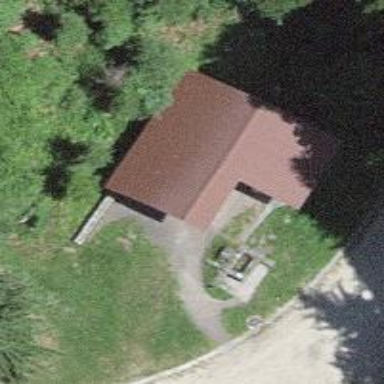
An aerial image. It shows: Shelter.